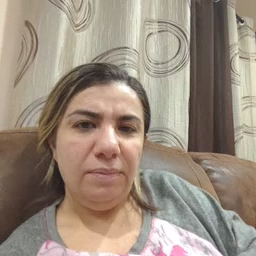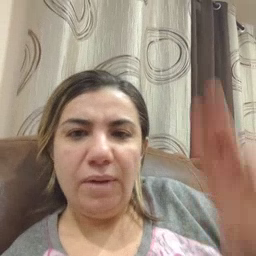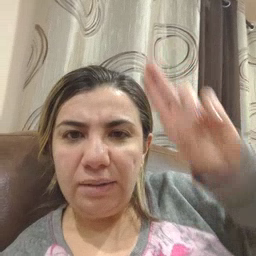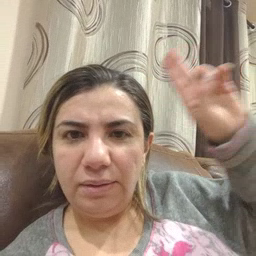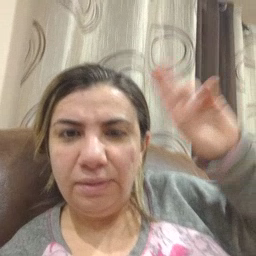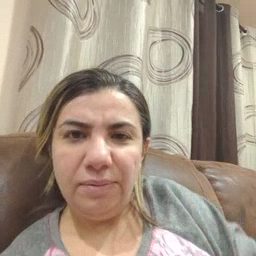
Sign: uncle